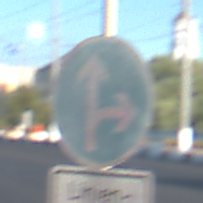
Verkehrszeichen: VorgeschriebeneFahrtrichtungGeradeausOderRechts
Zusatzzeichen unten: BesondereFahrzeugeUndTransportgueter2
Umgebung: Outdoor, Urban
Tageszeit: MorningAfternoon
Wetter: Clear
Licht: Natural
Jahreszeit: NotSpecified
Kontrast: HighContrast